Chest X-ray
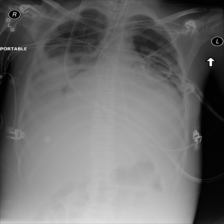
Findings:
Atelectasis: negative
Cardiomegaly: negative
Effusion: negative
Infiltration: negative
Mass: negative
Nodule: negative
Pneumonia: negative
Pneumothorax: negative
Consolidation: negative
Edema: negative
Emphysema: negative
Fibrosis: negative
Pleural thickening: negative
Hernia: negative